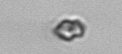
Label: Heterocapsa_rotundata